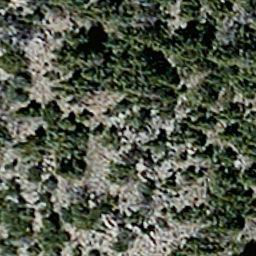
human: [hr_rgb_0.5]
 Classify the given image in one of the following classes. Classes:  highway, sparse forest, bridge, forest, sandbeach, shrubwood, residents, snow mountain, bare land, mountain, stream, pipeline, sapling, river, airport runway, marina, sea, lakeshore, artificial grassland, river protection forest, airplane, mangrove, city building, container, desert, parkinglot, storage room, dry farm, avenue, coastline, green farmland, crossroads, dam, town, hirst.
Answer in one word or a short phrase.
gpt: sparse forest